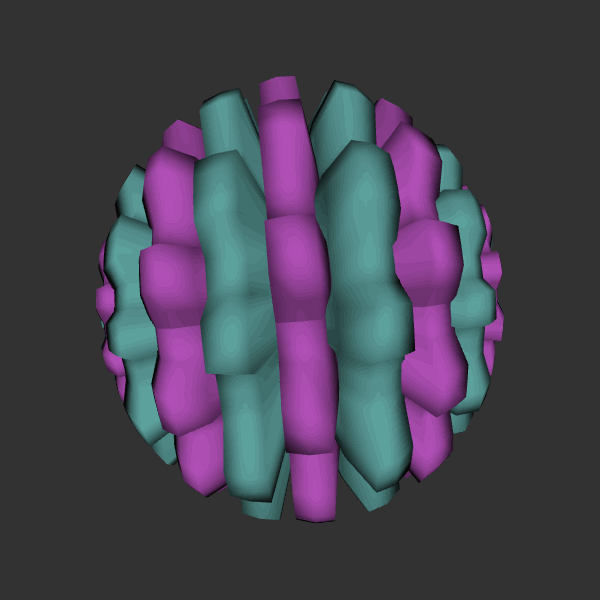
Background: dark